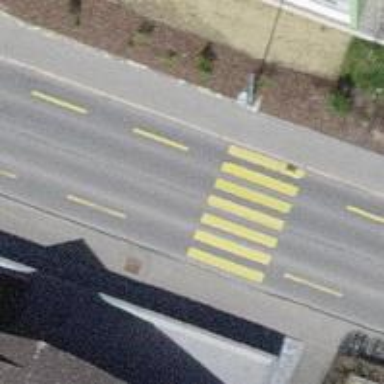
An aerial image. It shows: Secondary road with asphalt surface and dedicated cycle lane.